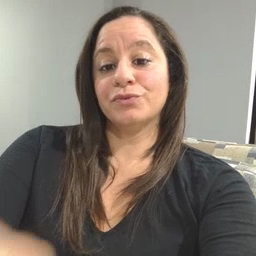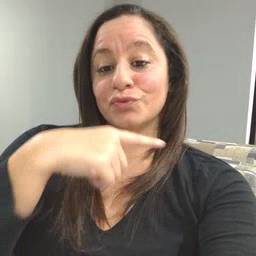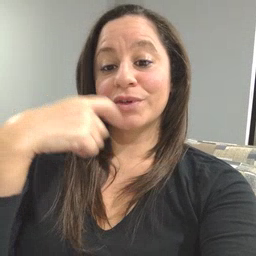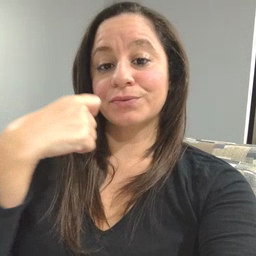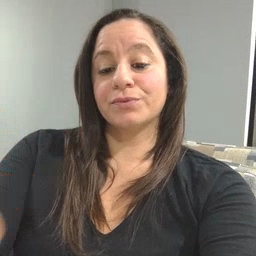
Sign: dryer